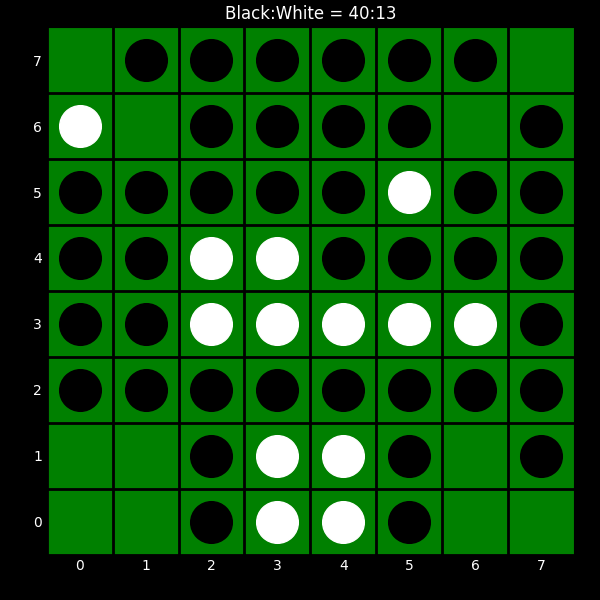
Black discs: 40
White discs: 13